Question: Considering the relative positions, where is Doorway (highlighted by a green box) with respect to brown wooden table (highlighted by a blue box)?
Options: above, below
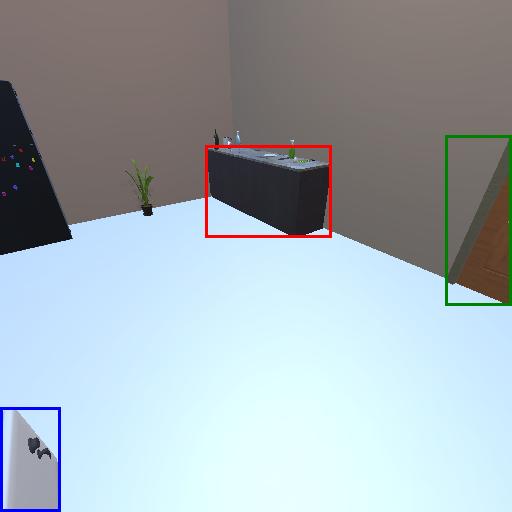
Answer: above